Question: I have the following collection which i would like to bind to a combobox:
'''
public ObservableCollection<Parameter> Values
{ get; set; }
public class Parameter
{
public String Text { get; set; }
public String Value { get; set; }
}
'''
I need to bind the display text of the combobox to the Text property of the Parameter class, I've tried the following ways below but all to no avail:
'''
<ComboBox ItemsSource="{Binding Values}" DisplayMemberPath="Parameter.Text"
<ComboBox ItemsSource="{Binding Values}" DisplayMemberPath="Parameter\Text"
<ComboBox ItemsSource="{Binding Values}" DisplayMemberPath="Text"
'''
When I try the 3 methods above the [assembly name].Parameter is displayed in the combobox for each parameter.
The 2 methods above don't display anything in the combobox
'''
<ComboBox ItemsSource="{Binding Values, Path=Text}"
<ComboBox ItemsSource="{Binding Values, Path=Values.Text}"
'''
And this one takes the text of the first parameter,splits it into characters and displays each character as a item in the combobox:
'''
<ComboBox ItemsSource="{Binding Values, Path=Values/Text}"
'''

This is the complete XAML code as requested
'''
<ListBox BorderBrush="{x:Null}" Grid.Column="0" Height="100" Grid.ColumnSpan="2" Grid.Row="1" ItemsSource="{Binding ItemParams}" ScrollViewer.VerticalScrollBarVisibility="Auto" Margin="2" HorizontalContentAlignment="Stretch">
<ListBox.ItemTemplate>
<DataTemplate>
<Grid>
<Grid.ColumnDefinitions>
<ColumnDefinition Width="100" />
<ColumnDefinition Width="*" />
</Grid.ColumnDefinitions>
<TextBlock TextTrimming="CharacterEllipsis" Grid.Column="0" Margin="2" Text="{Binding Name}" Background="{Binding ElementName=cmbColors, Path=SelectedItem}"/>
<ComboBox ItemsSource="{Binding Values}" DisplayMemberPath="Text" SelectedIndex="0" HorizontalAlignment="Left" Grid.Column="1" Margin="2" Width="150" Name="cmbColors" >
<ComboBox.ItemTemplate>
<DataTemplate>
<TextBlock Grid.Column="1" Margin="2, 1" Text="{Binding}"/>
</DataTemplate>
</ComboBox.ItemTemplate>
</ComboBox>
</Grid>
</DataTemplate>
</ListBox.ItemTemplate>
</ListBox>
'''
'''
public class Params
{
public Params(String name, ObservableCollection<Parameter> values)
{
Name = name;
Values = values;
}
public String Name
{ get; set; }
public ObservableCollection<Parameter> Values
{ get; set; }
}
'''
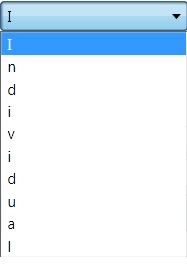
Answer: Had to simply remove the combobox item template or set 'Text="{Binding Text}"'
'''
<ComboBox.ItemTemplate>
<DataTemplate>
<TextBlock Grid.Column="1" Margin="2, 1" Text="{Binding}"/>
</DataTemplate>
</ComboBox.ItemTemplate>
'''